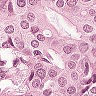
Metastatic tissue present: yes